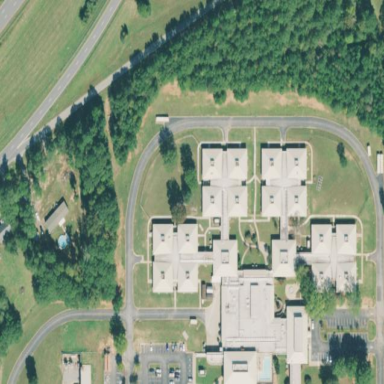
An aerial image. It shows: Hospital building.